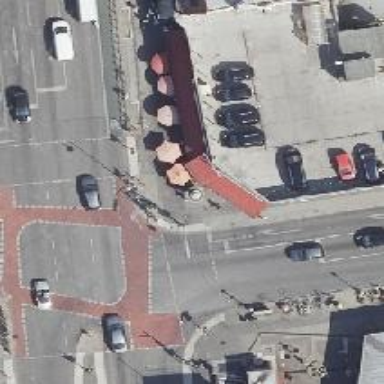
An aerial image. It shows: Advertising column.